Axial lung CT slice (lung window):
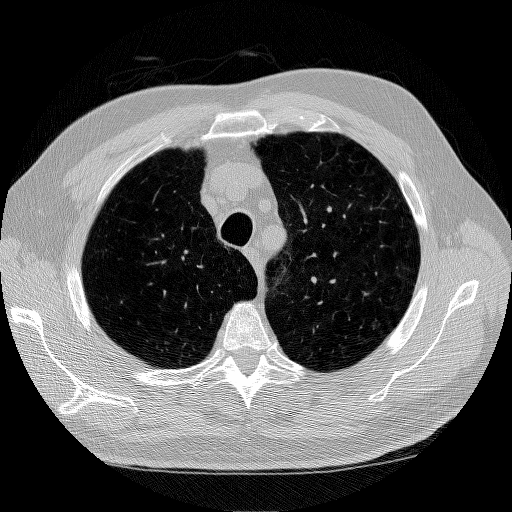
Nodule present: no